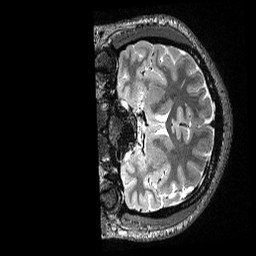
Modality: T2w
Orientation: coronal
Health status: healthy
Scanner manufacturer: siemens
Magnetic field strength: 3 T
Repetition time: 3.2 s
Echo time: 0.565 s